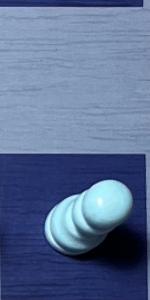
Label: Pawn_White